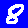
Digit: 8